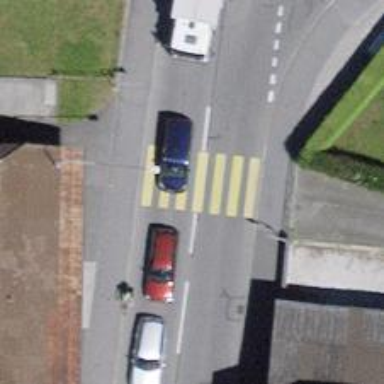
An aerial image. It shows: Marked crossing on the road.